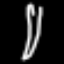
Label: fork